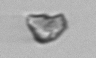
Label: detritus_transparent